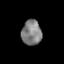
Tissue: lung
Cell type: Myeloid cells
Senescence score: 0.2045
Nuclear area (px): 488
Mean DAPI intensity: 128.09